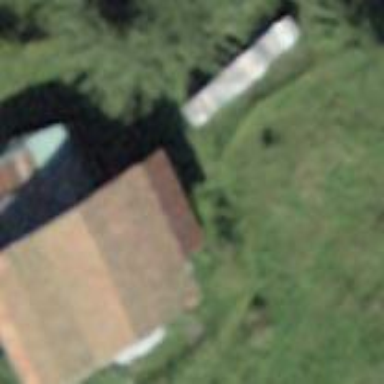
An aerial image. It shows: Rural barn.